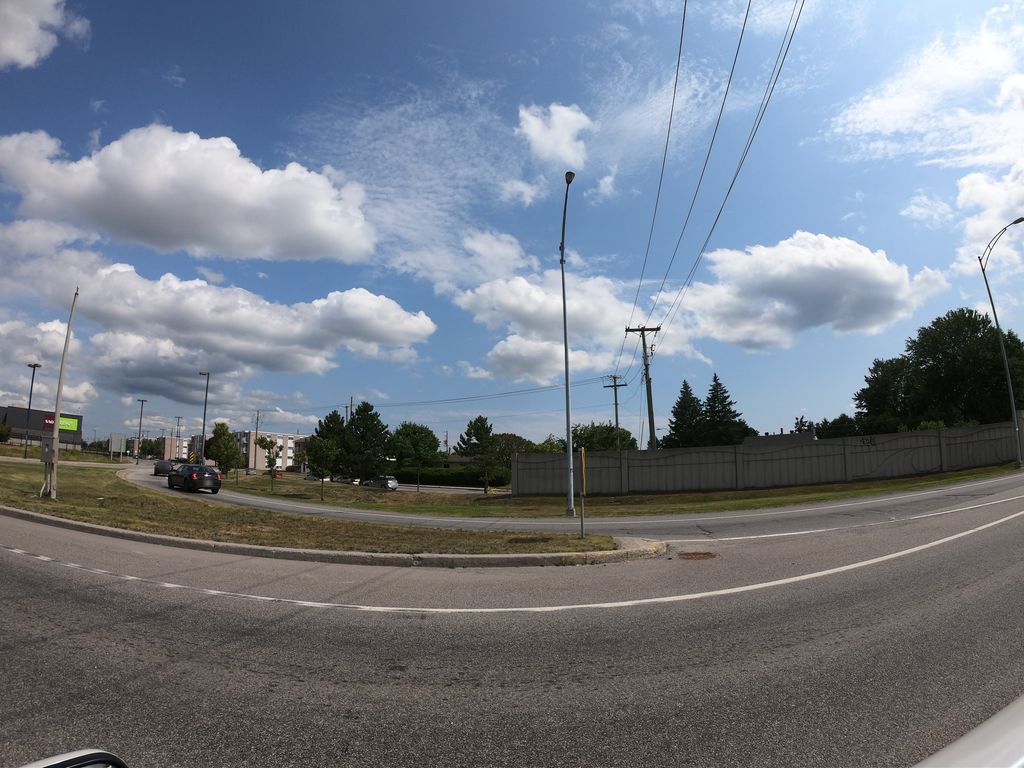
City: ottawa-gatineau